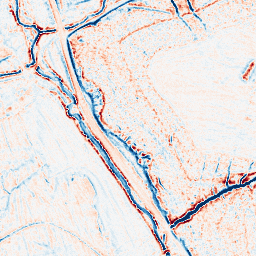
Category: edge_preserving
Decomposition family: bilateral
Decomposition parameters: d: 9
sigma_color: 100
sigma_space: 50
Upsampling method: sinc_hamming
Upsampling parameters: scale: 4
kernel_size: 16
Upsampling scale: 4